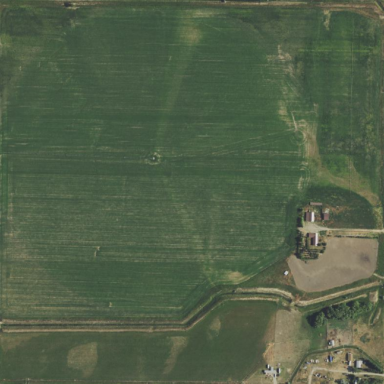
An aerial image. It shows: Farmland with pivot irrigation system.